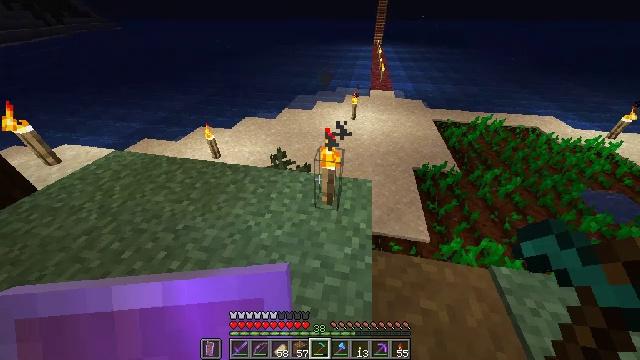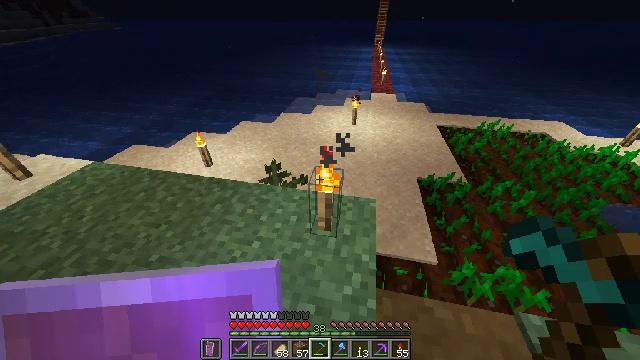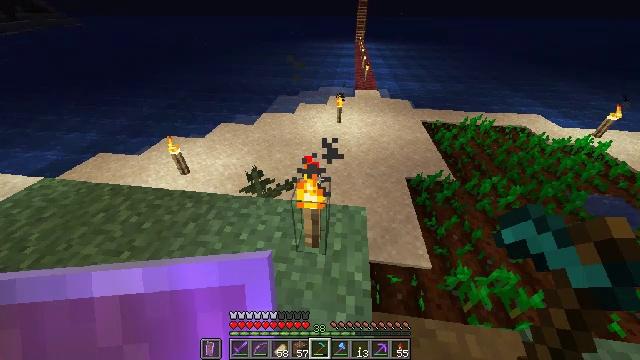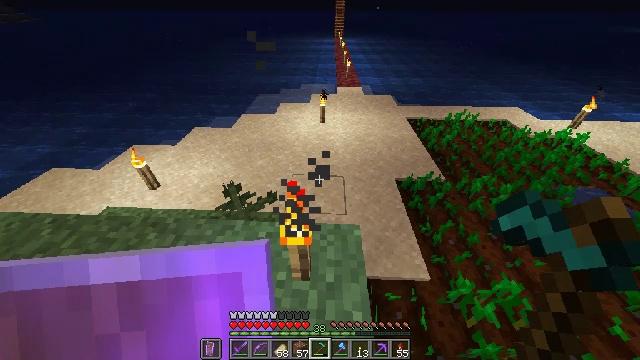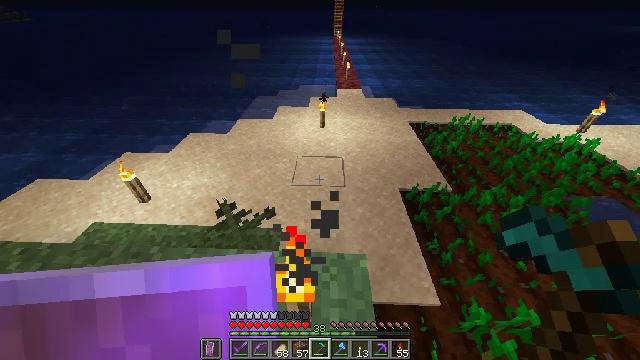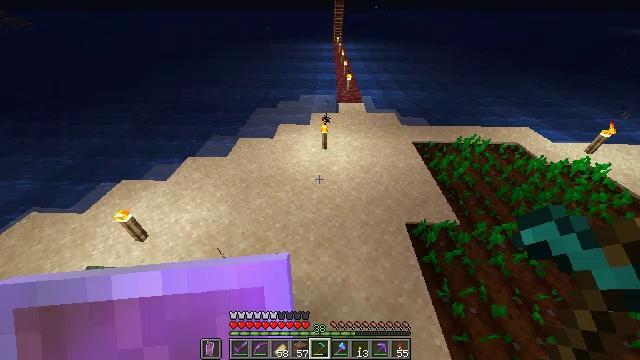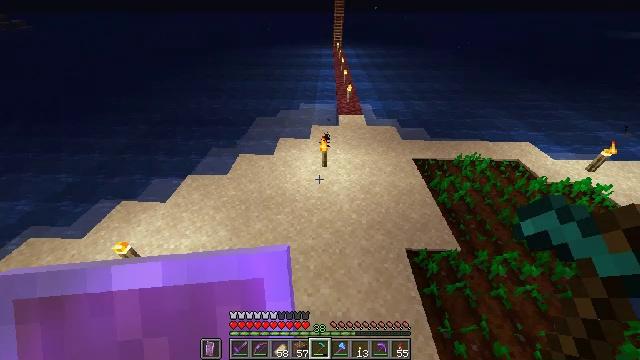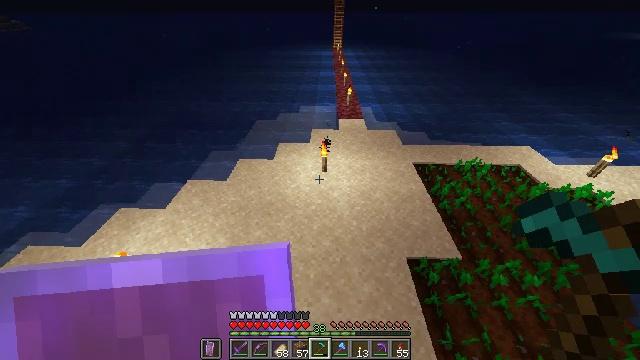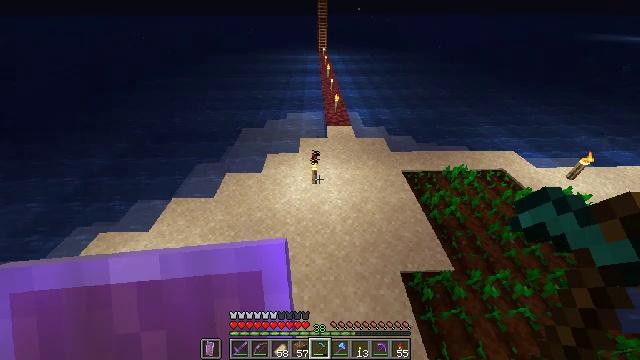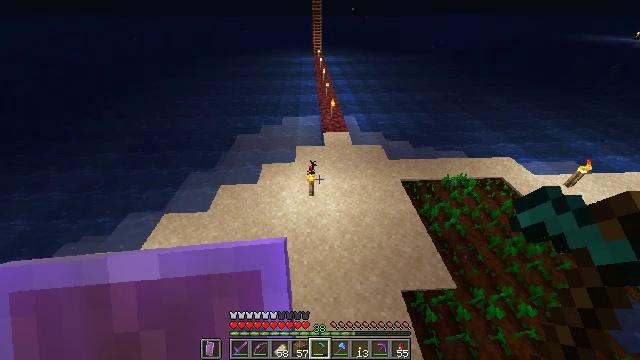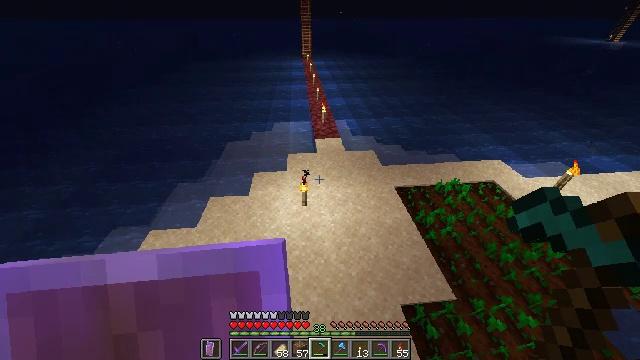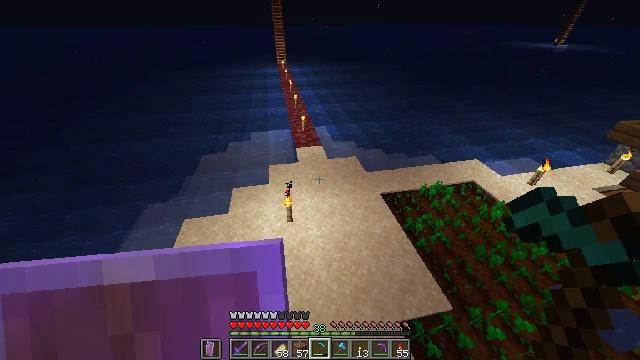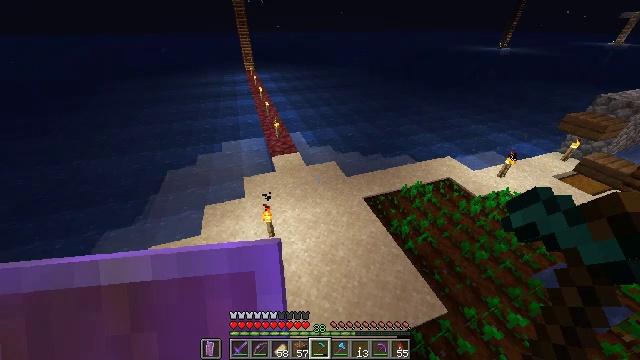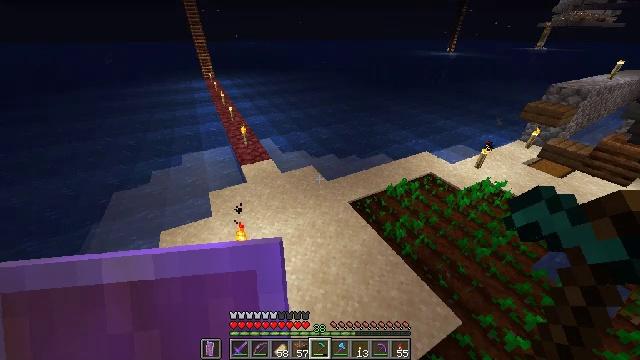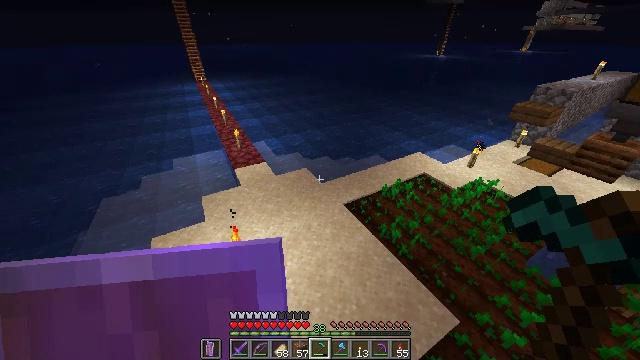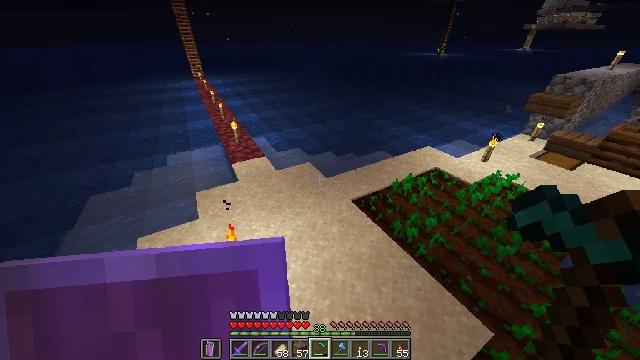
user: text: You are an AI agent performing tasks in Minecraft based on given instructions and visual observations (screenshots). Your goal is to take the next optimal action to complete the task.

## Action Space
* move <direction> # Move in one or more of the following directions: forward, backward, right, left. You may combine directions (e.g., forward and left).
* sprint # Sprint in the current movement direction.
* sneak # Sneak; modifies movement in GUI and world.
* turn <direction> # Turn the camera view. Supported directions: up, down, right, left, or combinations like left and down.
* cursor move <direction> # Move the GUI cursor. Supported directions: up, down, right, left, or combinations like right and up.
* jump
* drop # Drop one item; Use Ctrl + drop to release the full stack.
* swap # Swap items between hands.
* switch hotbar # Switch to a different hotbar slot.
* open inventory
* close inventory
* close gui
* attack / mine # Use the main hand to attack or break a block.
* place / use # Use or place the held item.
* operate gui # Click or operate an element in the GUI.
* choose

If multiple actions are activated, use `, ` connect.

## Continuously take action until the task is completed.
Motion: motion action
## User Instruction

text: Retrieve the torch.
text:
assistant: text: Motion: move forward, sprint
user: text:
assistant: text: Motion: move forward, sprint, turn right
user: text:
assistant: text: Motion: move forward, sprint, turn right
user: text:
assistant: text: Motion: move forward, sprint
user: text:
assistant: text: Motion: move forward, sprint, jump
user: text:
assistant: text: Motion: move forward, sprint, jump
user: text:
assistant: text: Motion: move forward, sprint, jump
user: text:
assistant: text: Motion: move forward, sprint, turn right, jump
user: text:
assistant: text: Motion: move forward, sprint, turn right
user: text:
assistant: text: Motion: move forward, sprint, turn right
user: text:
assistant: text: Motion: move forward, sprint, turn right and up
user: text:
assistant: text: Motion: move forward, sprint, turn right and up
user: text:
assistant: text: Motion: move forward, sprint, turn right and up
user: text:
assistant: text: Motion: move forward, sprint, turn right
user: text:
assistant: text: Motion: move forward, sprint
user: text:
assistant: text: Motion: move forward, sprint
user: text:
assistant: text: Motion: move forward, sprint
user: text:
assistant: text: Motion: move forward, sprint
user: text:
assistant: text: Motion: move forward, sprint
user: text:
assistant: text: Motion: move forward, sprint
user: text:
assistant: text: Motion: move forward, sprint, turn right and up
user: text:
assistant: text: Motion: move forward, sprint, turn right and up
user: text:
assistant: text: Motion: move forward, sprint, turn right and up
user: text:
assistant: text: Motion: move forward, sprint, turn right and up
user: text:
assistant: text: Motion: move forward, sprint
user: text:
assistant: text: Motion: move forward, sprint, turn right
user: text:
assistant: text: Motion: move forward, sprint, turn right
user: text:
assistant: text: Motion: move forward, sprint, turn right
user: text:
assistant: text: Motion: move forward, sprint, turn right
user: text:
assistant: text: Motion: move forward, sprint